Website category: university
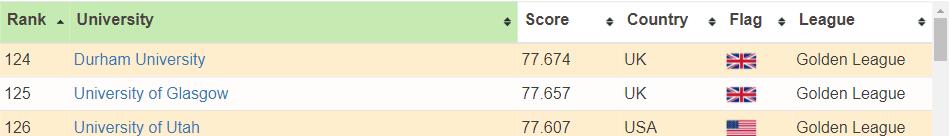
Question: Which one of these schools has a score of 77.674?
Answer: Durham University

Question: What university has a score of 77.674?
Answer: Durham University

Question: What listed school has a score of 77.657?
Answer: University of Glasgow

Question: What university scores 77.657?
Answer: University of Glasgow

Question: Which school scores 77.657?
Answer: University of Glasgow

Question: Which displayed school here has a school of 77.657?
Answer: University of Glasgow

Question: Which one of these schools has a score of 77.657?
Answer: University of Glasgow

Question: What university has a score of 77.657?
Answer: University of Glasgow

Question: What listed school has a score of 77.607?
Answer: University of Utah

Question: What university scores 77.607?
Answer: University of Utah

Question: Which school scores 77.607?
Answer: University of Utah

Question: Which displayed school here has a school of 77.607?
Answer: University of Utah

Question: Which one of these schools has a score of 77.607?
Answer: University of Utah

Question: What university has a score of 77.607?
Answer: University of Utah

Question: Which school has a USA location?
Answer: University of Utah

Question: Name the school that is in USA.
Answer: University of Utah

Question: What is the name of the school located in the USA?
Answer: University of Utah

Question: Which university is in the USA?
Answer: University of Utah

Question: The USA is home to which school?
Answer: University of Utah

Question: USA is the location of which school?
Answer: University of Utah